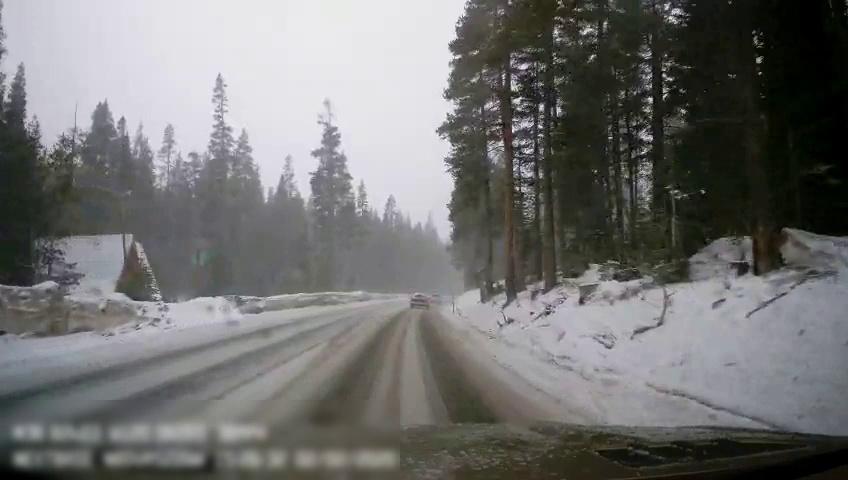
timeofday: Day
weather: Snowy
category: Drivable Space
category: Vehicles | SUV